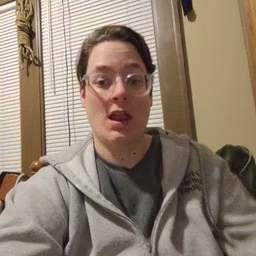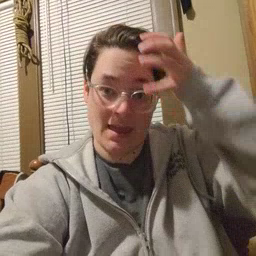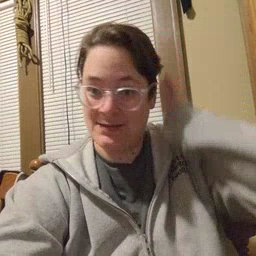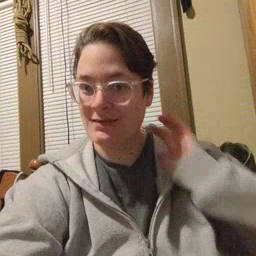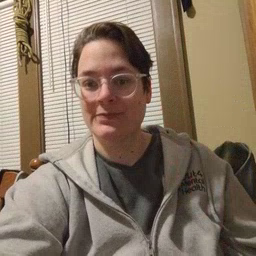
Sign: lion